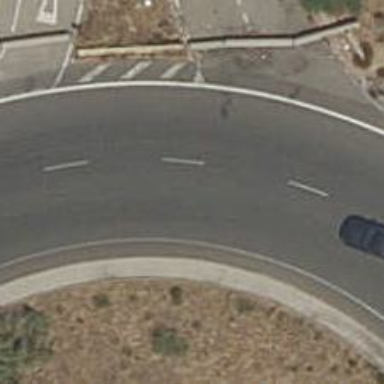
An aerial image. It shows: Primary highway intersecting roundabout.